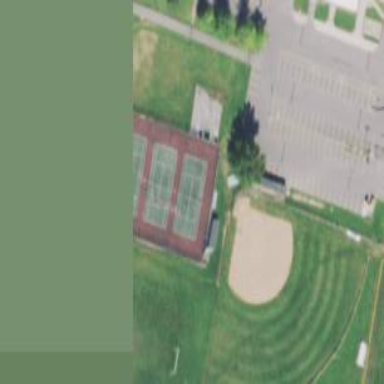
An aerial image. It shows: Tennis court on the leisure land pitch.